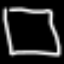
Label: square